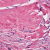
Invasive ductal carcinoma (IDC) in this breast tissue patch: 0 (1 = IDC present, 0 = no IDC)